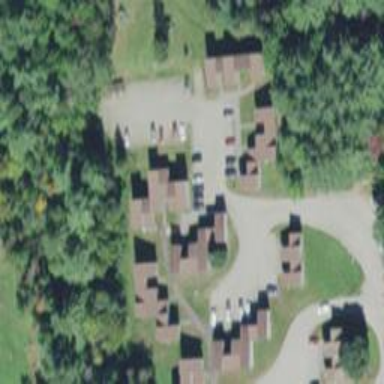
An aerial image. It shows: Dormitory building.